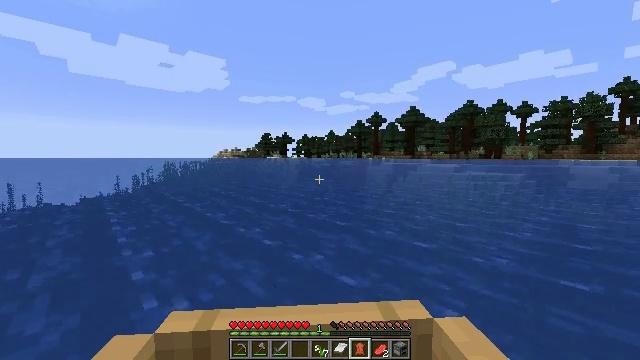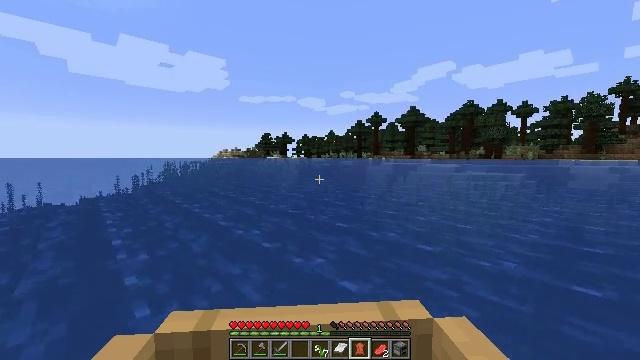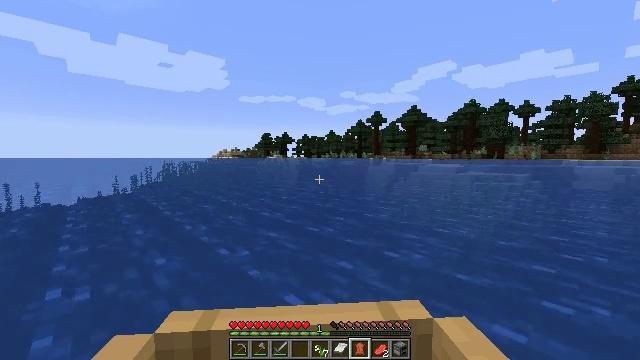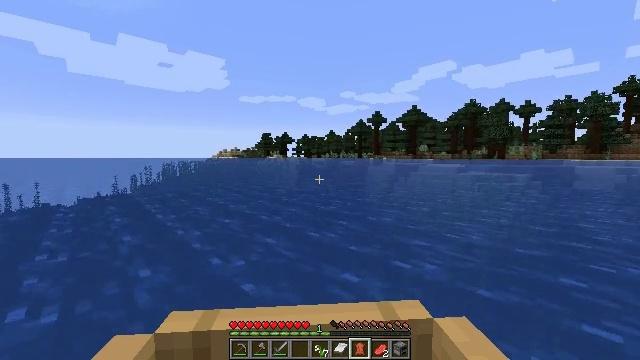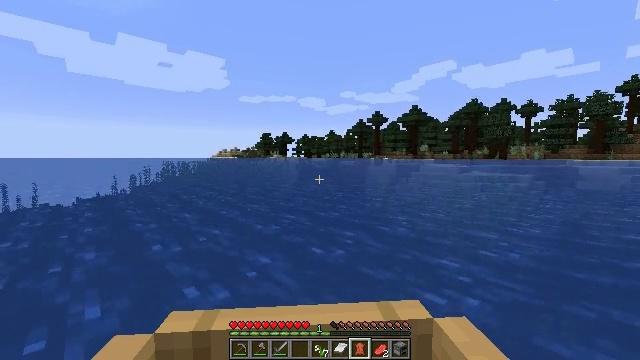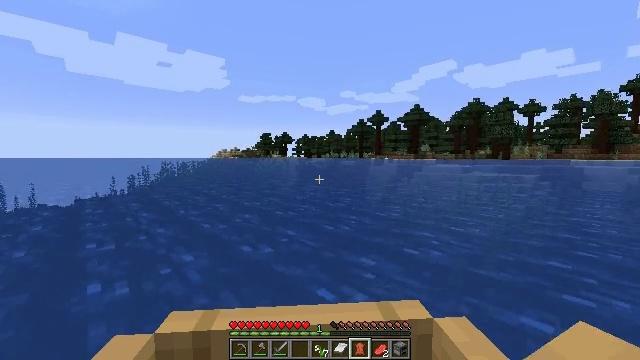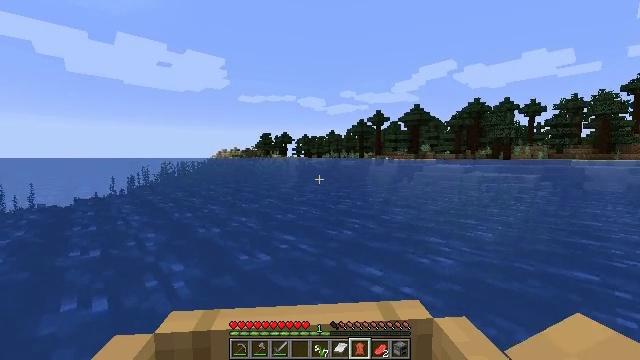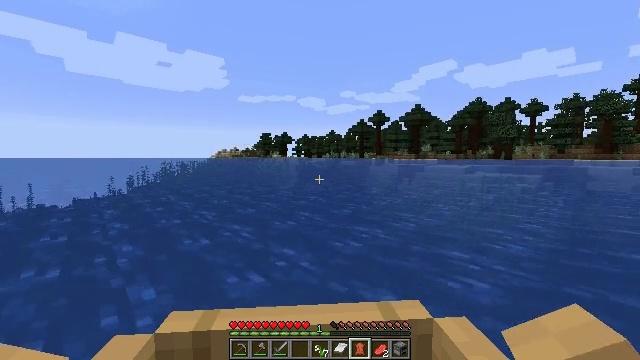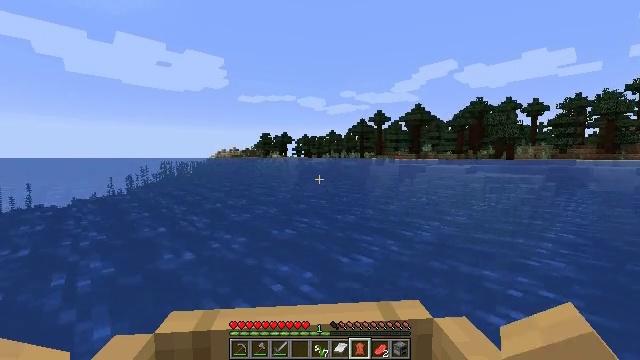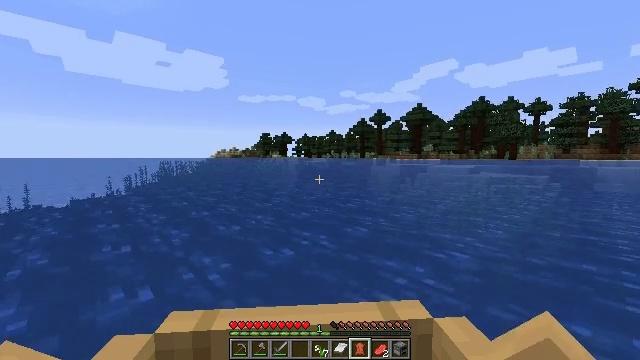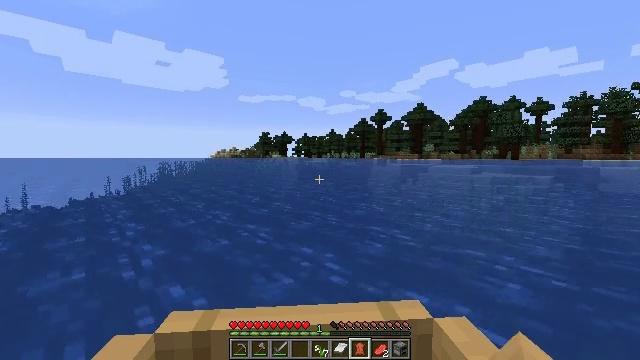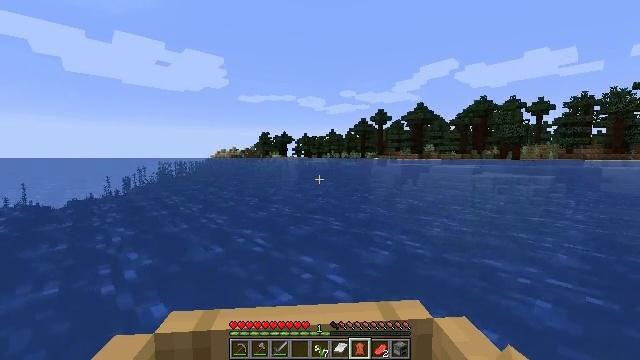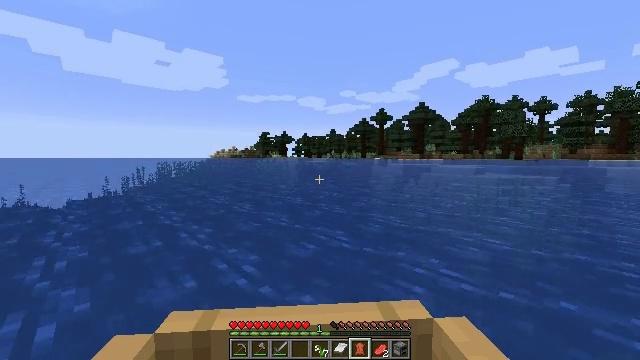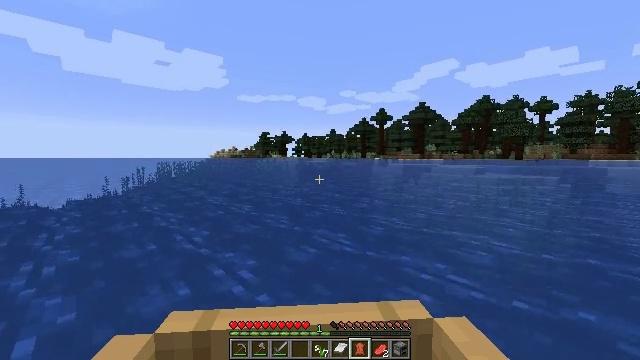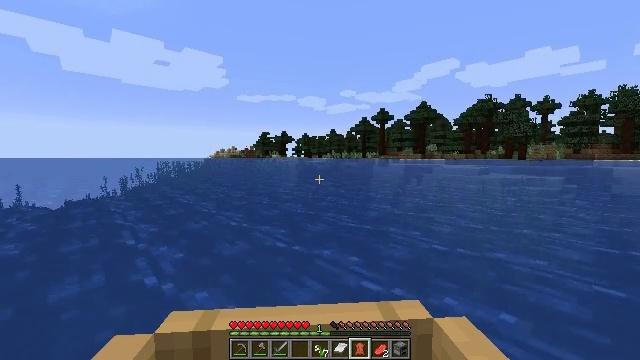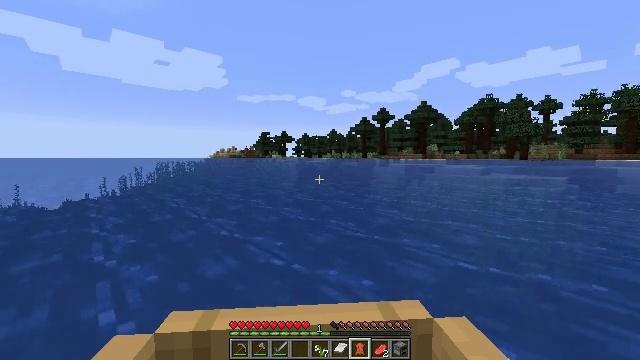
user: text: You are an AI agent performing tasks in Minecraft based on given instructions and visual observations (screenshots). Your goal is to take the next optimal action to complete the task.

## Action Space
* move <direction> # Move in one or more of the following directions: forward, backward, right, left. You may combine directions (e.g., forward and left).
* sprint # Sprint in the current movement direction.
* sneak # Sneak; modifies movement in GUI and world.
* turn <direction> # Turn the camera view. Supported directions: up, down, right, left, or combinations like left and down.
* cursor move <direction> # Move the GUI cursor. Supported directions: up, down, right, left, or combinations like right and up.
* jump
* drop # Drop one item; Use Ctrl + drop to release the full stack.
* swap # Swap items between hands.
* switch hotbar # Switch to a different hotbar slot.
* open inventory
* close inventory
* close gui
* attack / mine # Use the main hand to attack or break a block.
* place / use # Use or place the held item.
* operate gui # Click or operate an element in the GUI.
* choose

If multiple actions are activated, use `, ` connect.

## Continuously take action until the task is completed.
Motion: motion action
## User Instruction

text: Create white dye with crafting materials.
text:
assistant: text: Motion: move forward
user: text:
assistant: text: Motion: move forward
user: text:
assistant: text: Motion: move forward
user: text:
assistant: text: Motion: move forward
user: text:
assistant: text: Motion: move forward
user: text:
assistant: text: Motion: move forward
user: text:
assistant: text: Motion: move forward
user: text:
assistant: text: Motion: move forward
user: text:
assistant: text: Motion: move forward
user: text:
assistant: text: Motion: move forward
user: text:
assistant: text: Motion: move forward
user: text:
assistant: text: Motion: move forward
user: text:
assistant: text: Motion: move forward
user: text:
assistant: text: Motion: move forward
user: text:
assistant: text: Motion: move forward
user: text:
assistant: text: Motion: move forward
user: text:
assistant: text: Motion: move forward
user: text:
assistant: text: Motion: move forward
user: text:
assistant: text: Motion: move forward
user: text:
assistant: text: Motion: move forward
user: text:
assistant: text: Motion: move forward
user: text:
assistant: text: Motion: move forward
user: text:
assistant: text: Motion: move forward
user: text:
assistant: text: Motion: move forward
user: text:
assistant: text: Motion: move forward
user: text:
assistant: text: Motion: move forward
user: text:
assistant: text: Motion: move forward
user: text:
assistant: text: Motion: move forward
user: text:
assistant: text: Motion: move forward
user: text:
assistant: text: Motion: move forward